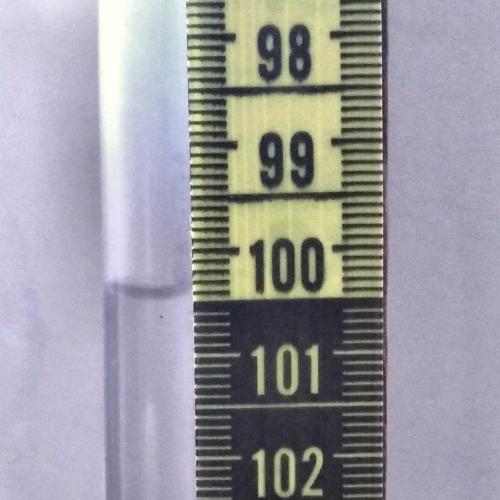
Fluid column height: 100.4 cm